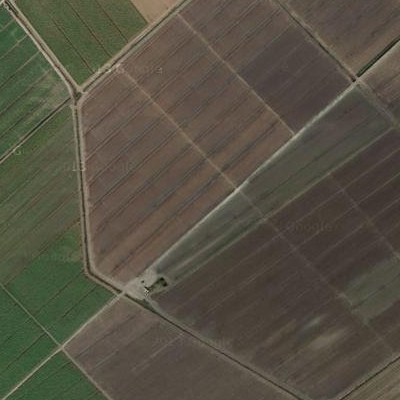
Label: bField